Interaction volume radius: 10 \u00c5
Interaction volume height: 10 \u00c5
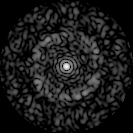
Disorder parameter: 0.8394